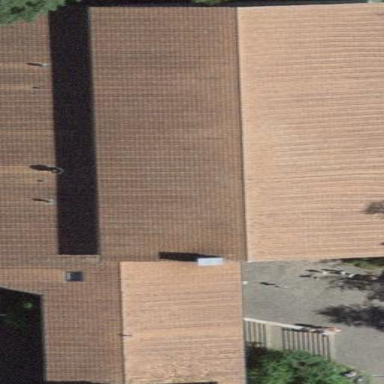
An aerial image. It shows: School building.